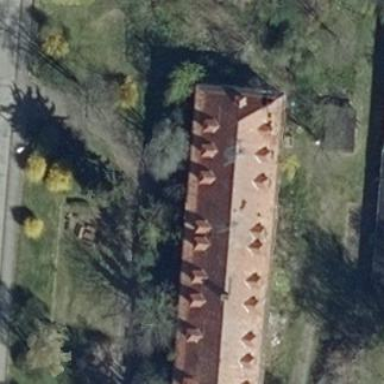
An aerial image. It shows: School building.